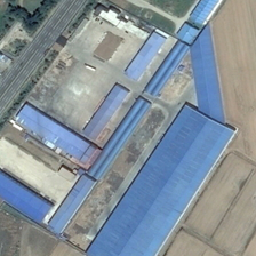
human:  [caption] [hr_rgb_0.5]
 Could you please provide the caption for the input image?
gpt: A group of blue roofed factories sits between the road and the farmland.

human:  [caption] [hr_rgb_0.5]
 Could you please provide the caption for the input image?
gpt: A group of factory buildings on a blue roof lie between the road and farmland.

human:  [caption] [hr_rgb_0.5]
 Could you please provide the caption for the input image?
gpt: some blue rectangle factory mills are beside the highway .

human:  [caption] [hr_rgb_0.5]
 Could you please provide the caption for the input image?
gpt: several workshop buildings with blue roofs are surrounded by a straight road and bald land .

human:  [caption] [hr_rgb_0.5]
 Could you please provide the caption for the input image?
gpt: several blue roof buildings are between a road and several barelands .